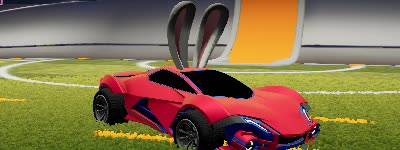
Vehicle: werewolf